За более чем полувековую историю освоения космоса, вокруг Земли скопилось огромное количество космического мусора, состоящего из нефункционирующих спутников, использованных верхних ступеней ракет и прочих объектов, не выполняющих никаких полезных функций. Для очистки орбит от космического мусора в настоящее время планируют специальные миссии. Предполагается, что специальные аппараты — космические буксиры — захватывают крупные объекты космического мусора и сводят их в плотные слои атмосферы или на специальные орбиты-захоронения. Однако перед тем, как отправлять буксир для захвата космического мусора, важно понимать вращательную динамику этих объектов на орбите. В данной задаче вам предстоит спланировать подобную миссию по очистке орбит от ненужных объектов, анализируя различные факторы влияющие на изменение параметров их движения. В данной задаче в качестве крупного объекта космического мусора будет рассмотрена использованная верхняя ступень ракеты, схематично показанная на Рис. Круговой линией схематически показан сферический топливный бак ракеты.  Введем систему координат $C_{xy}$, связанную со ступенью ракеты, как показано на Рис., с началом в центре масс $C$. Ось $x$ совпадает с осью симметрии объекта, а ось $y$ перпендикулярна к оси $x$. Моменты инерции объекта относительно этих осей Рассмотрим движение ступени с моментом импульса $L$, который составляет угол $\theta$ с осью симметрии (см. Рис). В данном пункте будем считать, что топливный бак пуст, и никакие внешние силы или моменты сил на ступень не действуют.
Найдите проекции угловой скорости объекта $\vec\omega$ на оси $x$ и $y$, используя тот факт, что момент импульса записывается как $\vec L=J_x\omega_x\vec e_x+J_y\omega_y\vec e_y$, где $\vec e_x$ и $\vec e_y$ — единичные векторы осей $x$ и $y$. Ответ выразите через $L=|\vec L|$, угол $\theta$, и моменты инерции $J_x, J_y$.
Найдите кинетическую энергию $E_x$ вращения ступени с угловой скоростью $\omega_x$. Найдите кинетическую энергию $E_y$ вращения ступени с угловой скоростью $\omega_y$. Найдите полную кинетическую энергию вращательного движения ступени $E=E_x+E_y$ как функцию ее момента импульса $L$ и $\cos \theta$. В последующих подпунктах задания А считайте, что ступень свободно вращается с начальным моментом импульса $L$ и начальным углом $\theta(0)=\theta_0$.
Пусть ось $x_0$ — начальное положение оси симметрии $C_x$ ступени относительно некоторой инерциальной системы отсчета. Используя законы сохранения, найдите максимальный угол $\psi$, между осью симметрии $C_x$ ступени и её первоначальным направлением $x_0$ в течение свободного вращения объекта. Примечание: Вектор момента импульса ступени сохраняется, так как на ступень не действуют никакие внешние моменты сил.  Рассмотрим систему отсчета $C_{{x_1}{y_1}{z_1}}$, ось $y_1$ которой сонаправлена с постоянным вектором момента импульса $\vec L$ (см. Рис выше). Система $C_{{x_1}{y_1}{z_1}}$ вращается вокруг оси $y_1$ так, что ось симметрии ступени ракеты все время остается в плоскости $C_{{x_1}{y_1}}$.
Пусть даны значения $L,\theta(0)=\theta_0$ и моментов инерции $J_x,J_y$. Найдите как функции времени угловую скорость вращения $\Omega(t)$ системы отсчета $C_{{x_1}{y_1}}$ вокруг оси $y_1$, а также направление и величину угловой скорости ступени $\vec \omega_s(t)$ относительно системы отсчета $C_{{x_1}{y_1}}$. Ответ для направления $\vec \omega_s(t)$ приведите через угол $\gamma_s(t)$, который $\vec \omega_s(t)$ составляет с осью $C_x$. Примечание: Вектор угловой скорости может быть представлен в виде суммы $\vec\omega=\vec\omega_x+\vec\omega_y=\vec\Omega+\vec\omega_s$. Большая часть топлива сжигается во время подъема ракеты, однако, после отсоединения от ступени полезной нагрузки в топливном баке остается неизрасходованное жидкое топливо. Масса $m$ остатков жидкого топлива мала по сравнению с массой $M$ ступени ракеты. Движение жидкого топлива в баке и соответствующие силы вязкого трения между топливом и стенками бака приводят к потерям энергии. В результате переходного процесса через некоторое время энергия достигает своего минимума.
Считая известными начальные значения момента импульса $L$ и угла $\theta(0)=\theta_1\in(0,\pi/2)$, найдите значение $\theta_2$ угла $\theta$ в конце переходного процесса.
Пусть в начальный момент времени угловая скорость $\omega(0)=\omega_1=1\mathcal~рад/с$ составляет угол $\gamma(0)=\gamma_1=30^{\circ}\mathrm C$ с осью симметрии ступени. Вычислите значение $\omega_2$ угловой скорости $\omega$ после прохождения переходного процесса. Моменты инерции ступени равны $J_x=4200~кг\cdot м^2$ и $J_y=15000~кг\cdot м^2$. Ещё один важный фактор для вращательной динамики рассматриваемых объектов — взаимодействие с магнитным полем Земли. Для начала решим вспомогательную задачу. Рассмотрим тонкостенную немагнитную сферическую оболочку с толщиной стенок $D$ и радиусом $R$, помещенную в однородное магнитное поле $\vec B$. Поле $\vec B$ меняется медленно, а производная по времени $\dot{\vec B}$ ( $\vec B$ ”с точкой”) есть постоянный вектор, составляющий угол $\alpha$ с направлением вектора $\vec B$ (см. Рис). Удельное сопротивление материала сферической оболочки равно $\rho$.
Пренебрегая явлением самоиндукции, найдите магнитный момент $\vec \mu$ сферической оболочки. Приведите ответ для вектора $\vec \mu$ в виде проекций на оси $xyz$, показанных на Рисунке.
Найдите момент сил $\vec M$, действующий на сферическую оболочку. Приведите ответ для вектора $\vec M$ в виде проекций на оси $xyz$, показанные на Рисунке. Давайте выясним, как изменяется вращение ступени, движущейся по круговой полярной орбите с периодом обращения $T=100~мин$ (см. Рис ниже). Будем считать, что характерное время переходного процесса много меньше, чем характерные времена процессов изменения динамики ступени вследствие взаимодействия с геомагнитным полем. Рассмотрим, что происходит после завершения переходных процессов. Положим, что в начальный момент времени ступень вращается с угловой скоростью $\omega_2$ вокруг оси, перпендикулярной к плоскости орбиты.
Магнитное поле Земли $\vec B_E$ можно считать полем точечного диполя, помещенного в центр Земли. Дипольный момент равен $\vec\mu_E$ и направлен противоположно оси $Y$. Величина магнитного поля $B$ в точке, где орбита ступени пересекает экваториальную плоскость $XZ$, равна $B_0=20\mu T$. Найдите магнитное поле $\vec B_E(u)$ в точке орбиты, характеризуемой углом $u$, как показано на Рис. Положительное направление отсчета угла $u$ совпадает с направлением движения по орбите. Ответ представьте в виде проекций $\vec B_E(u)$ на оси $XYZ$. Примечание: Для последующих вычислений может оказаться полезным, если проекции магнитного поля $\vec B_E(u)$ выразить как функции от $2u$ вместо функций от $u$. Магнитное поле диполя в точке, заданной вектором $\vec r$ можно записать как $$ \vec{B}=\frac{\mu_0}{4 \pi}\left(\frac{3(\vec{\mu} \cdot \vec{r}) \vec{r}}{r^5}-\frac{\vec{\mu}}{r^3}\right). $$ Считайте что ступень ракеты сделана в основном из дерева, за исключением топливного бака, выполненного из проводящего материала. Тогда взаимодействие ступени ракеты с геомагнитным полем может быть смоделировано как взаимодействие лишь со сферической оболочкой. Толщина стенок оболочки $D=2~мм$, радиус $R=4~м$ и удельное сопротивление $\rho=2.7\cdot10^{-8}~Ом\cdot м$.
Найдите момент сил $\vec M(u)$, действующих на ступень, которая вращается вокруг оси, перпендикулярной к плоскости орбиты. Угловая скорость вращения ступени равна $\omega$, она коллинеарна оси $Z$. Ответ для $\vec M(u)$ приведите в виде проекций на оси $XYZ$.
Считая изменение угловой скорости ступени за один период обращения по орбите пренебрежимо малым, найдите зависимость модуля угловой скорости $\omega(t)$ от времени.
Найдите отношение периода орбитального движения $T$ к периоду вращения ступени ракеты $T_s$ в установившемся режиме, спустя очень большой промежуток времени.
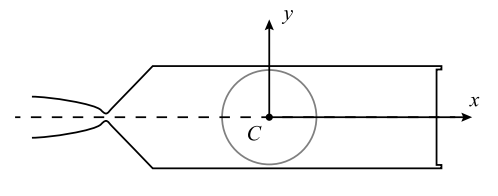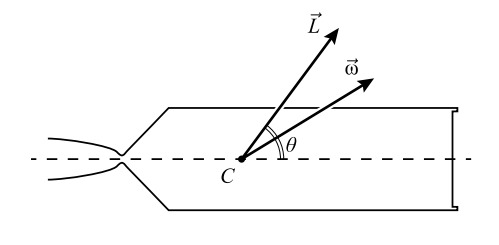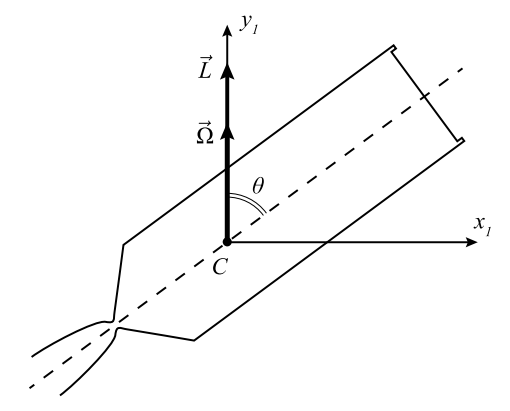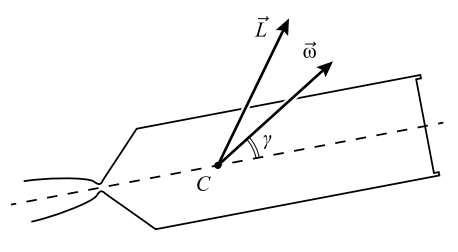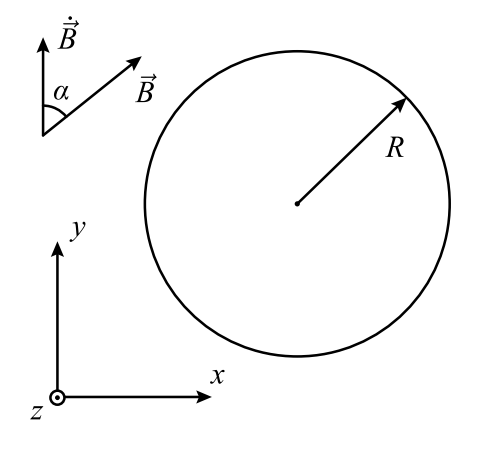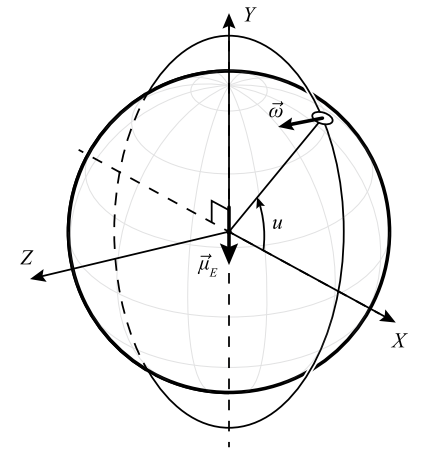
Найдите проекции угловой скорости объекта $\vec\omega$ на оси $x$ и $y$, используя тот факт, что момент импульса записывается как $\vec L=J_x\omega_x\vec e_x+J_y\omega_y\vec e_y$, где $\vec e_x$ и $\vec e_y$ — единичные векторы осей $x$ и $y$. Ответ выразите через $L=|\vec L|$, угол $\theta$, и моменты инерции $J_x, J_y$.
Ответ: $$\omega_x=\frac{L\cos\theta}{J_x}$$ $$\omega_y=\frac{L\sin\theta}{J_y}$$

Найдите кинетическую энергию $E_x$ вращения ступени с угловой скоростью $\omega_x$. Найдите кинетическую энергию $E_y$ вращения ступени с угловой скоростью $\omega_y$. Найдите полную кинетическую энергию вращательного движения ступени $E=E_x+E_y$ как функцию ее момента импульса $L$ и $\cos \theta$.
Ответ: $$E_x=\frac{J_x\omega^2_x}{2}$$ $$E_y=\frac{J_y\omega^2_y}{2}$$ $$E(\theta)=\frac{L^2}{2 J_y}+\frac{L^2}{2}\left(\frac{1}{J_x}-\frac{1}{J_y}\right) \cos ^2 \theta$$

Пусть ось $x_0$ — начальное положение оси симметрии $C_x$ ступени относительно некоторой инерциальной системы отсчета. Используя законы сохранения, найдите максимальный угол $\psi$, между осью симметрии $C_x$ ступени и её первоначальным направлением $x_0$ в течение свободного вращения объекта.  Примечание: Вектор момента импульса ступени сохраняется, так как на ступень не действуют никакие внешние моменты сил.
Ответ: $$\psi=2\theta_0$$

Пусть даны значения $L,\theta(0)=\theta_0$ и моментов инерции $J_x,J_y$. Найдите как функции времени угловую скорость вращения $\Omega(t)$ системы отсчета $C_{{x_1}{y_1}}$ вокруг оси $y_1$, а также направление и величину угловой скорости ступени $\vec \omega_s(t)$ относительно системы отсчета $C_{{x_1}{y_1}}$. Ответ для направления $\vec \omega_s(t)$ приведите через угол $\gamma_s(t)$, который $\vec \omega_s(t)$ составляет с осью $C_x$.  Примечание: Вектор угловой скорости может быть представлен в виде суммы $\vec\omega=\vec\omega_x+\vec\omega_y=\vec\Omega+\vec\omega_s$.
Ответ: $$\Omega(t)=\frac{L}{J_y}$$ $$\gamma_s(t)=0$$ $$\omega_s(t)=\left(\frac{1}{J_x}-\frac{1}{J_y}\right)L\cos\theta_0$$

Считая известными начальные значения момента импульса $L$ и угла $\theta(0)=\theta_1\in(0,\pi/2)$, найдите значение $\theta_2$ угла $\theta$ в конце переходного процесса.
Ответ: $$\theta_2=\frac\pi2$$

Пусть в начальный момент времени угловая скорость $\omega(0)=\omega_1=1\mathcal~рад/с$ составляет угол $\gamma(0)=\gamma_1=30^{\circ}\mathrm C$ с осью симметрии ступени. Вычислите значение $\omega_2$ угловой скорости $\omega$ после прохождения переходного процесса. Моменты инерции ступени равны $J_x=4200~кг\cdot м^2$ и $J_y=15000~кг\cdot м^2$.
Ответ: $$\omega_2 \approx \frac{5}{9} ~рад /с \approx 0.556 ~рад /с$$

Пренебрегая явлением самоиндукции, найдите магнитный момент $\vec \mu$ сферической оболочки. Приведите ответ для вектора $\vec \mu$ в виде проекций на оси $xyz$, показанных на Рисунке.
Ответ: $$\mu_x=0$$ $$\mu_y=-\frac{2\pi}{3\rho}DR^4\dot B$$ $$\mu_z=0$$

Найдите момент сил $\vec M$, действующий на сферическую оболочку. Приведите ответ для вектора $\vec M$ в виде проекций на оси $xyz$, показанные на Рисунке.
Ответ: $$M_x=0$$ $$M_y=0$$ $$M_z=\frac{2\pi}{3\rho}DR^4B\dot B\sin\alpha$$

Магнитное поле Земли $\vec B_E$ можно считать полем точечного диполя, помещенного в центр Земли. Дипольный момент равен $\vec\mu_E$ и направлен противоположно оси $Y$. Величина магнитного поля $B$ в точке, где орбита ступени пересекает экваториальную плоскость $XZ$, равна $B_0=20\mu T$. Найдите магнитное поле $\vec B_E(u)$ в точке орбиты, характеризуемой углом $u$, как показано на Рис. Положительное направление отсчета угла $u$ совпадает с направлением движения по орбите. Ответ представьте в виде проекций $\vec B_E(u)$ на оси $XYZ$.  Примечание: Для последующих вычислений может оказаться полезным, если проекции магнитного поля $\vec B_E(u)$ выразить как функции от $2u$ вместо функций от $u$. Магнитное поле диполя в точке, заданной вектором $\vec r$ можно записать как $$  \vec{B}=\frac{\mu_0}{4 \pi}\left(\frac{3(\vec{\mu} \cdot \vec{r}) \vec{r}}{r^5}-\frac{\vec{\mu}}{r^3}\right).  $$
Ответ: $$B_{EX}(u)=-\frac32B_0\sin2u$$ $$B_{EY}(u)=\frac12(3\cos2u-1)B_0$$ $$B_{EZ}(u)=0$$

Найдите момент сил $\vec M(u)$, действующих на ступень, которая вращается вокруг оси, перпендикулярной к плоскости орбиты. Угловая скорость вращения ступени равна $\omega$, она коллинеарна оси $Z$. Ответ для $\vec M(u)$ приведите в виде проекций на оси $XYZ$.
Ответ: $$M_X=0$$ $$M_Y=0$$ $$M_Z=\frac{2\pi}{3\rho}DB^2_0R^4\left(\frac{3\pi}{T}(3-\cos2u)-\frac\omega2(5-3\cos2u)\right)$$

Считая изменение угловой скорости ступени за один период обращения по орбите пренебрежимо малым, найдите зависимость модуля угловой скорости $\omega(t)$ от времени.
Ответ: $$\omega(\mathrm{t})=\frac{18 \pi}{5 T}+\left(\omega_2-\frac{18 \pi}{5 T}\right) e^{-\delta t}, \delta=\frac{5 \pi}{3 J_y \rho} D B_0^2 R^4$$

Найдите отношение периода орбитального движения $T$ к периоду вращения ступени ракеты $T_s$ в установившемся режиме, спустя очень большой промежуток времени.
Ответ: $$1.8$$
Темы:
T, Азиатские